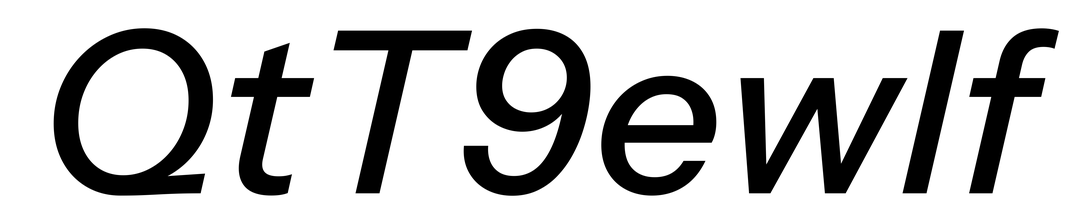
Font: InstrumentSans-Italic_Medium_Italic